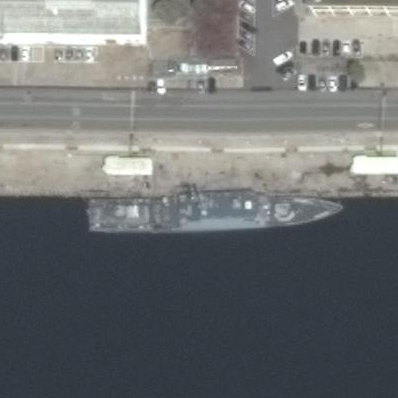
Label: combat